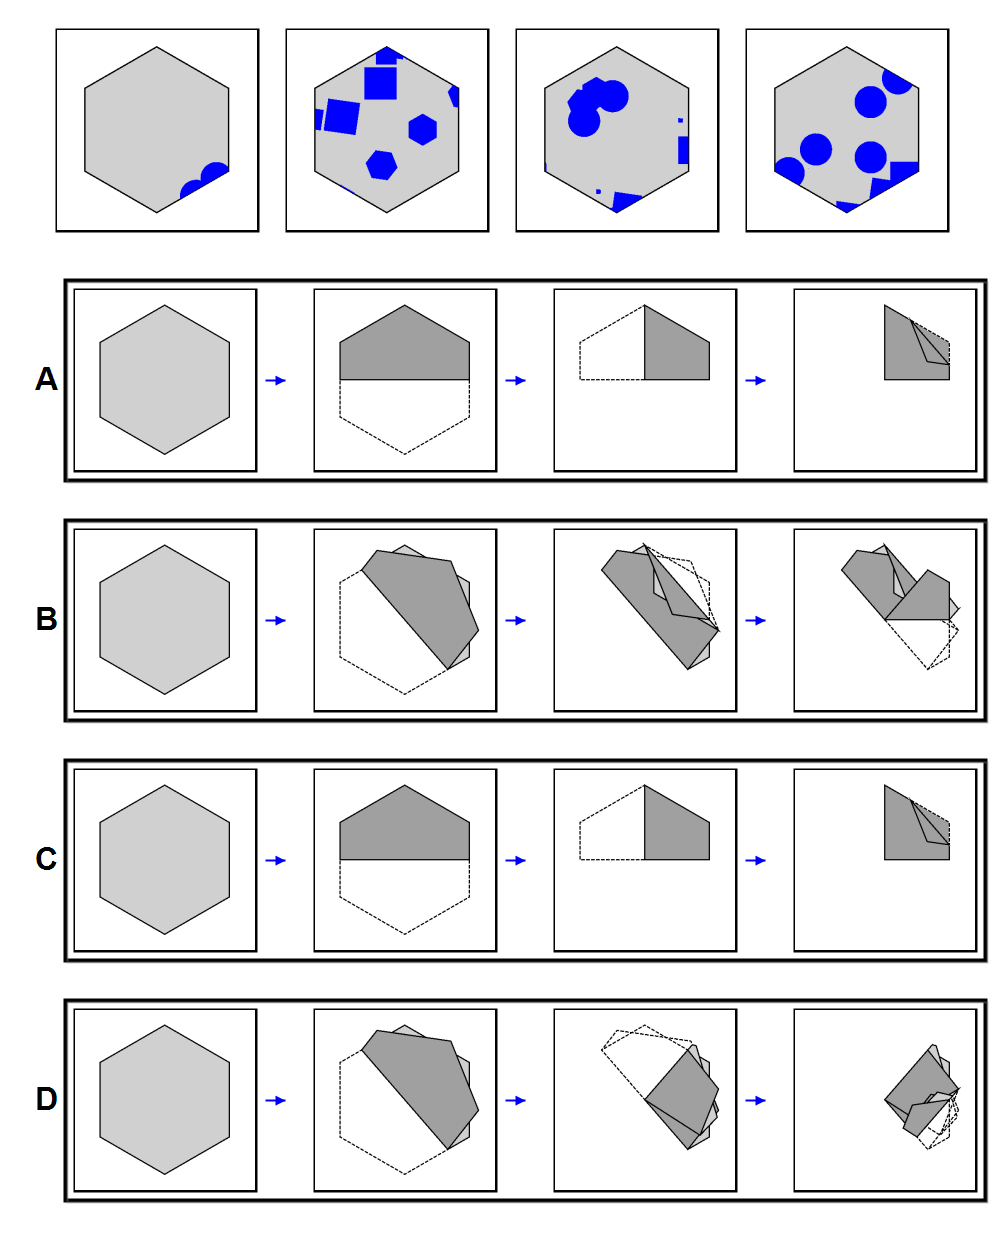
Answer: B